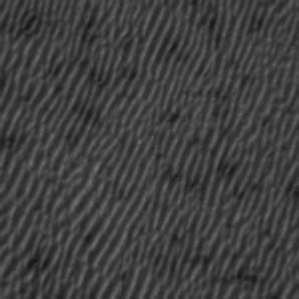
Label: frost